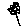
Label: flower